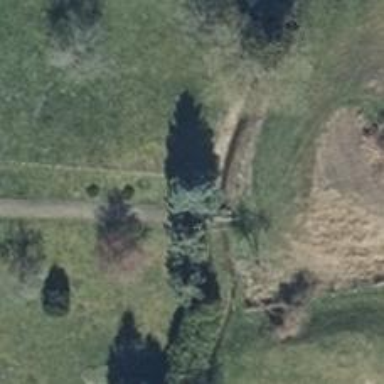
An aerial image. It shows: Row of evergreen needle-leaved trees.